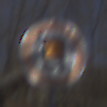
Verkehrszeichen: VerbotKennzeichnungspflichtigeKraftfahrzeugeGefaehrlicheGueter
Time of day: Midday
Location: Outdoor (Nature)
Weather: Clear
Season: NotSpecified
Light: Natural